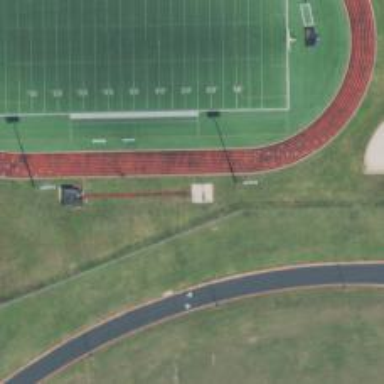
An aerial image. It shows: Athletic track located in leisure land area.